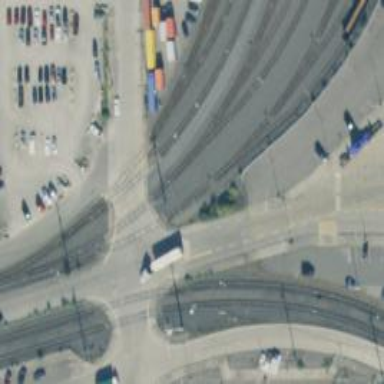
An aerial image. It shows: Level crossing along the railway.